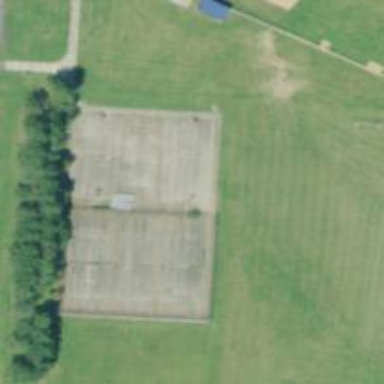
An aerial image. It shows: Tennis court on pitch designated for leisure land.